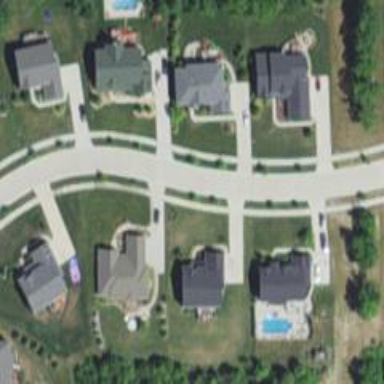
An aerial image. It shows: Residential road.